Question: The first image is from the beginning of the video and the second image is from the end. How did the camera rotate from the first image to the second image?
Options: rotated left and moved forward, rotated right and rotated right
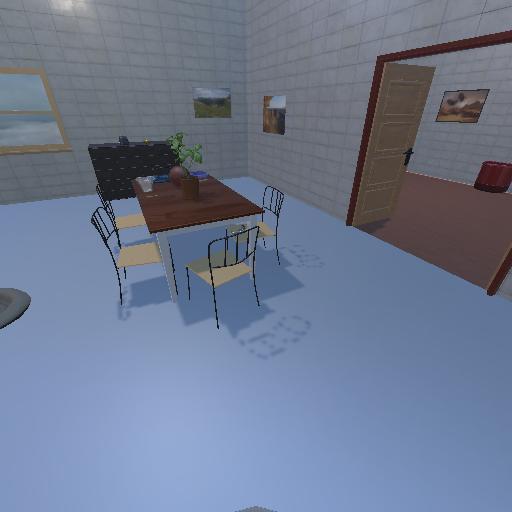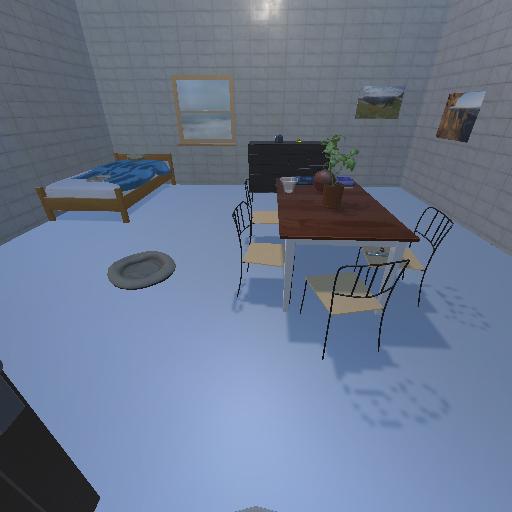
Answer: rotated left and moved forward